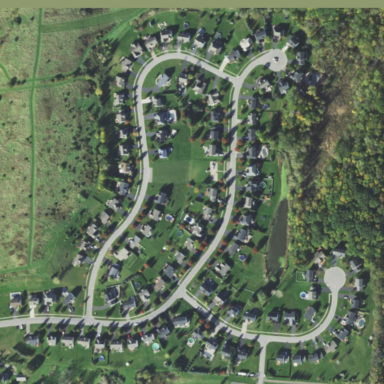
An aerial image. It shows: Located in suburban residential area.